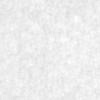
Label: no_change